Question: I am new in Java and it's hard for me to understand the GridBag-Layout. What I just want to do is to resize Button 1 to a width of three buttons. That means Button 1 shoud start from the coordinates x=0,y=0 and end above the end of button 3 (x=0,y=3).
Here's the code:
'''
package footballQuestioner;
import java.awt.BorderLayout;
import java.awt.Color;
import java.awt.Dimension;
import java.awt.GridBagConstraints;
import java.awt.GridBagLayout;
import java.awt.Insets;
import javax.swing.BorderFactory;
import javax.swing.JButton;
import javax.swing.JFrame;
import javax.swing.JLabel;
import javax.swing.JPanel;
import javax.swing.SwingConstants;
public class asd {
public static void main(String[] args) {
JFrame frame = new Houdini();
frame.setLocationRelativeTo(null);
frame.setDefaultCloseOperation(JFrame.EXIT_ON_CLOSE);
// frame.setSize(250, 250);
System.out.println(frame.getWidth());
frame.setResizable(true);
frame.pack();
frame.setVisible(true);
}
}
class Houdini extends JFrame {
private JButton one=new JButton("one");
private JButton two=new JButton("two");
private JButton three=new JButton("three");
private JButton four=new JButton("four");
private JButton five=new JButton("five");
private GridBagConstraints gbc=new GridBagConstraints();
private JPanel panel=new JPanel(new GridBagLayout());
public Houdini() {
// Insets insets=new Insets(30, 0, 30, 0);
// gbc.insets=insets;
gbc.gridx=0;
gbc.gridy=0;
gbc.gridwidth=1;
gbc.gridheight=1;
gbc.fill=0;
panel.add(one,gbc);
gbc.gridx=1;
gbc.gridy=1;
gbc.gridwidth=1;
gbc.gridheight=1;
gbc.fill=0;
panel.add(two,gbc);
gbc.gridx=2;
gbc.gridy=2;
gbc.gridwidth=1;
gbc.gridheight=2;
gbc.fill=0;
panel.add(three,gbc);
// gbc.gridx=3;
// gbc.gridy=3;
//
// gbc.gridwidth=-4;
// gbc.gridheight=1;
//
//
// gbc.fill=GridBagConstraints.HORIZONTAL;
//
// panel.add(four,gbc);
panel.setBorder(BorderFactory.createLineBorder(Color.BLACK));
add(panel);
}
}
'''
It should look like this:

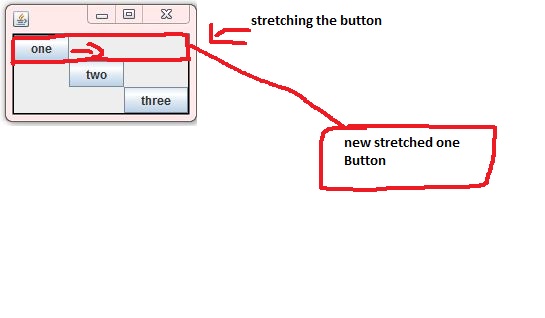
Answer: You mean something more like...

Which I used...
'''
gbc.gridx = 0;
gbc.gridy = 0;
gbc.gridwidth = 3;
gbc.gridheight = 1;
gbc.fill = 0;
panel.add(one, gbc);
'''
or

Which I used...
'''
gbc.gridx = 0;
gbc.gridy = 0;
gbc.gridwidth = 3;
gbc.gridheight = 1;
gbc.fill = GridBagConstraints.HORIZONTAL;
panel.add(one, gbc);
'''
to achieve?
The problem is, from the point of view of 'GridBagLayout', column 0 has no width...this is why it's been compressed...
What you need to do is add some kind of filler component into the column, which will cause it to put space into it...
<URL>
Depending on what it is you want to achieve, you could also cheat ;)

'''
import java.awt.BorderLayout;
import java.awt.Color;
import java.awt.GridBagConstraints;
import java.awt.GridLayout;
import javax.swing.BorderFactory;
import javax.swing.JButton;
import javax.swing.JComponent;
import javax.swing.JFrame;
import javax.swing.JPanel;
public class TestLayout {
public static void main(String[] args) {
JFrame frame = new Houdini();
frame.setLocationRelativeTo(null);
frame.setDefaultCloseOperation(JFrame.EXIT_ON_CLOSE);
// frame.setSize(250, 250);
System.out.println(frame.getWidth());
frame.setResizable(true);
frame.pack();
frame.setVisible(true);
}
public static class Houdini extends JFrame {
private JButton one = new JButton("one");
private JButton two = new JButton("two");
private JButton three = new JButton("three");
private JButton four = new JButton("four");
private JButton five = new JButton("five");
private GridBagConstraints gbc = new GridBagConstraints();
private JPanel panel = new JPanel(new BorderLayout());
public Houdini() {
JPanel top = new JPanel(new BorderLayout());
top.add(one);
JPanel center = new JPanel(new GridLayout(0, 3));
center.add(empty());
center.add(two);
center.add(empty());
center.add(empty());
center.add(empty());
center.add(three);
panel.add(top, BorderLayout.NORTH);
panel.add(center);
panel.setBorder(BorderFactory.createLineBorder(Color.BLACK));
add(panel);
}
private JComponent empty() {
JPanel panel = new JPanel();
return panel;
}
}
}
'''